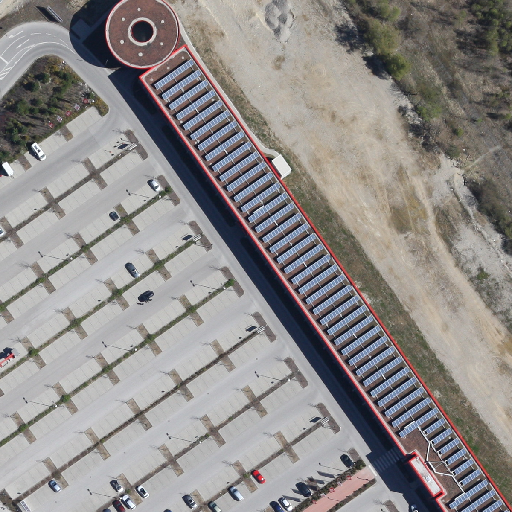
Referring expression: vehicle